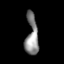
Tissue: lung
Cell type: Myeloid cells
Senescence score: 0.1703
Nuclear area (px): 485
Mean DAPI intensity: 137.311